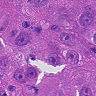
Metastatic tissue present: yes